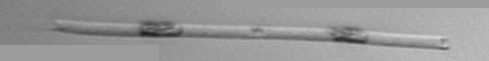
Label: Eucampia_morphytype1